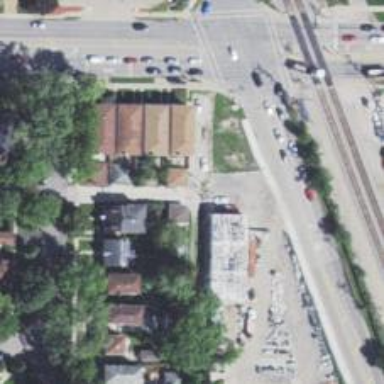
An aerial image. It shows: Alley classified as service road.